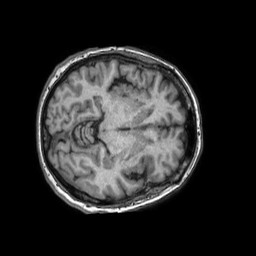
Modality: T1w
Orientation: axial
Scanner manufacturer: philips
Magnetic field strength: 1.5 T
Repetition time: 0.007031 s
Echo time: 0.003185 s